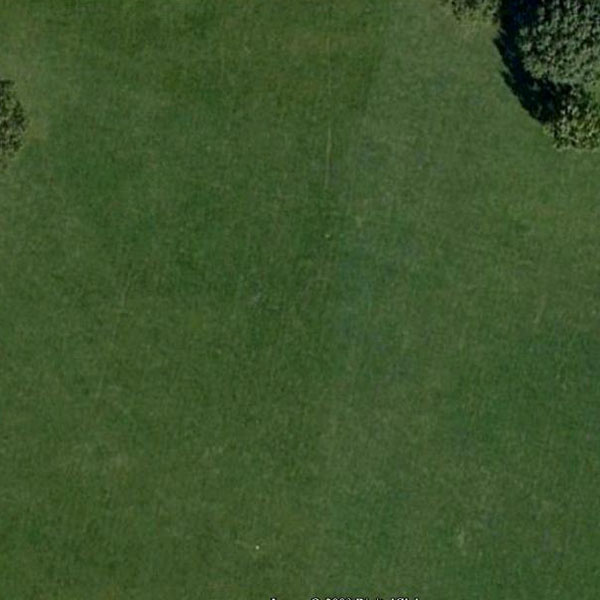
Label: Meadow